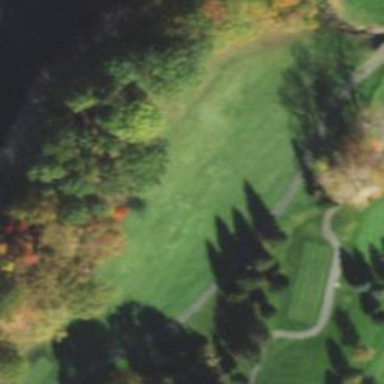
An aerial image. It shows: Golf fairway surrounded by grass.